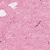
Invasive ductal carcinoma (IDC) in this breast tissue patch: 0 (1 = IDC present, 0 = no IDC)